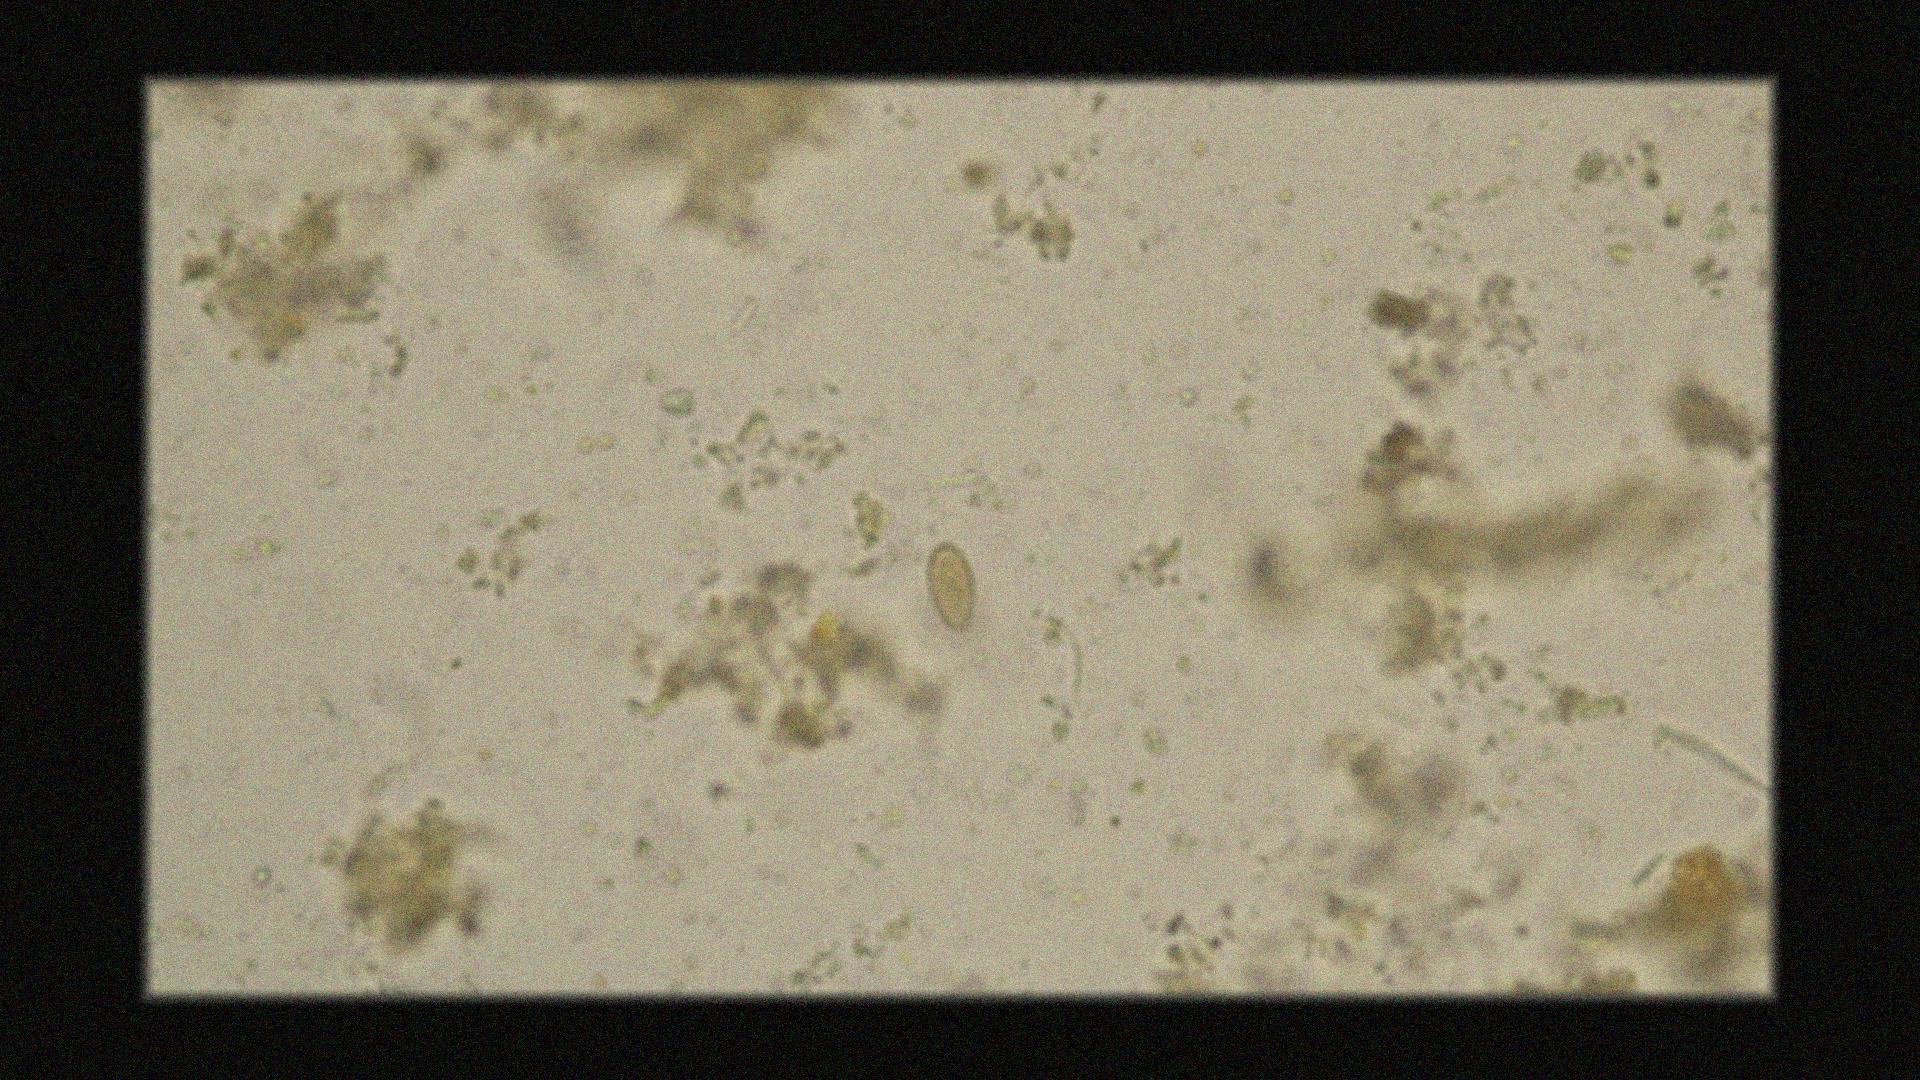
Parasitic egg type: Opisthorchis viverrine